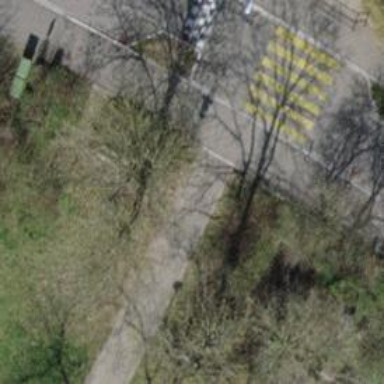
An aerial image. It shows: Unmarked crossing with traffic calming table on the road.